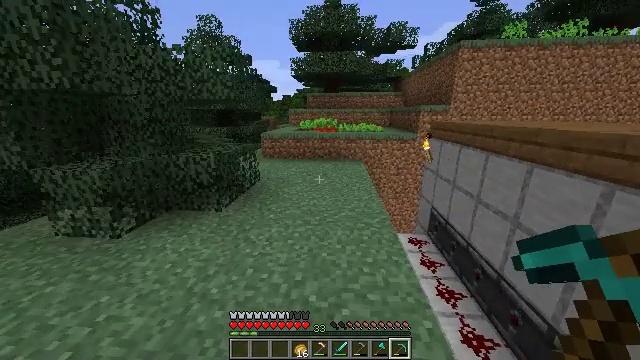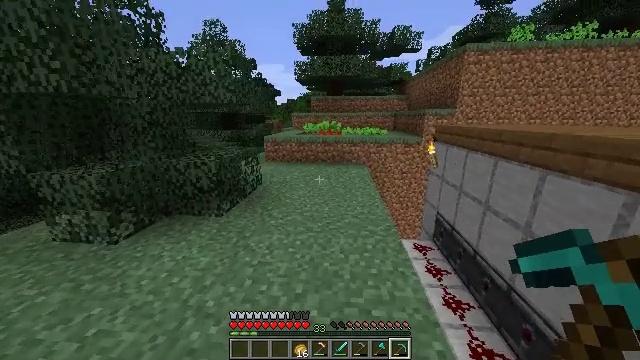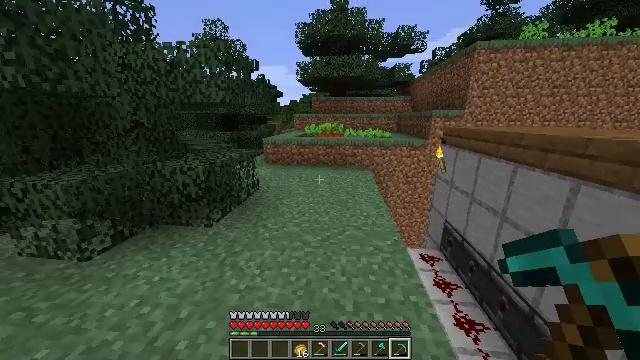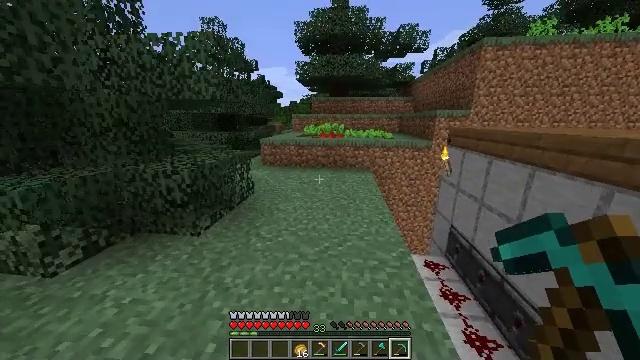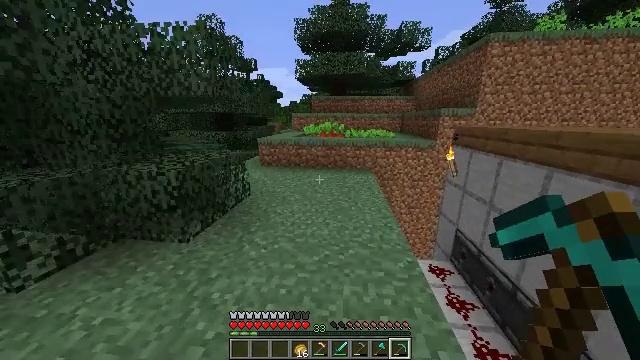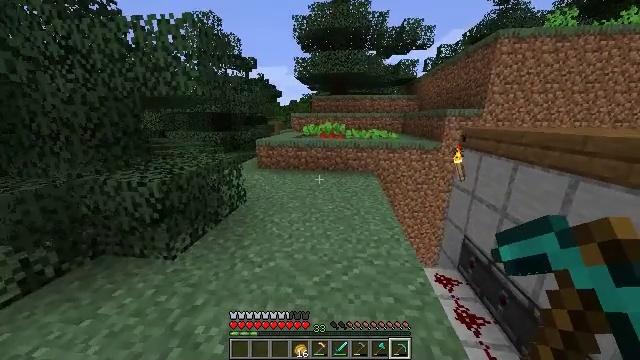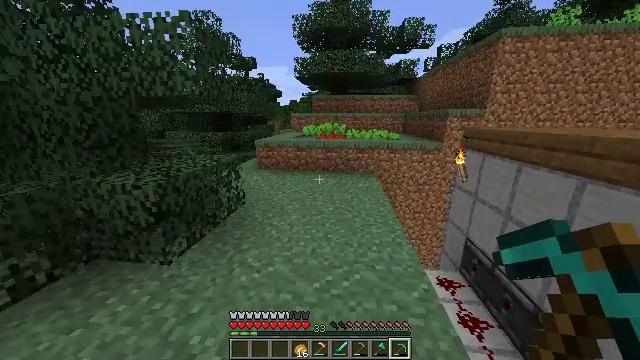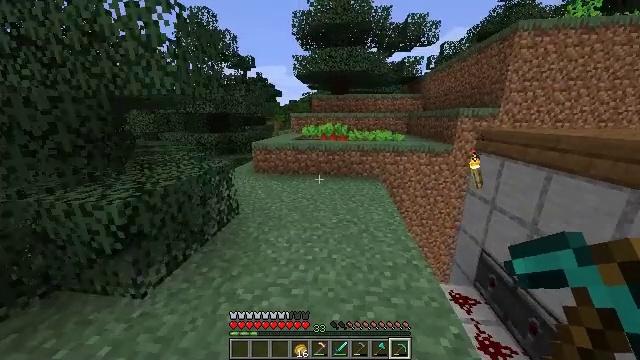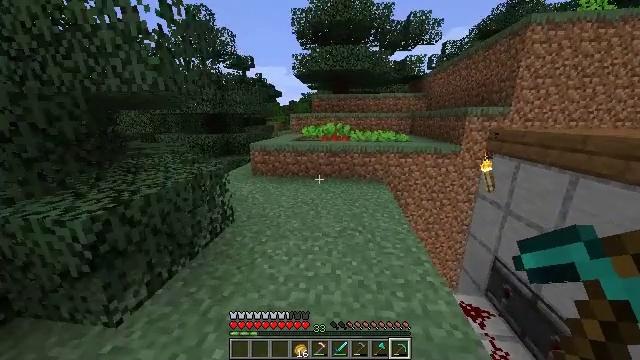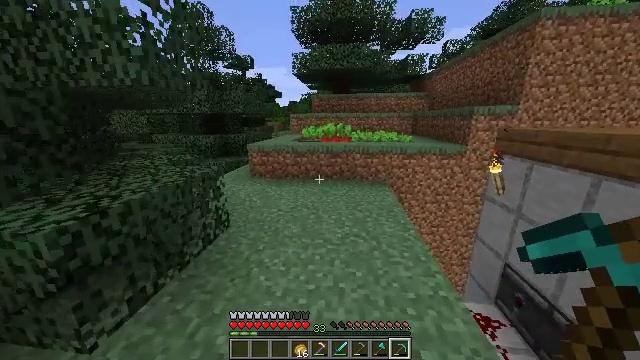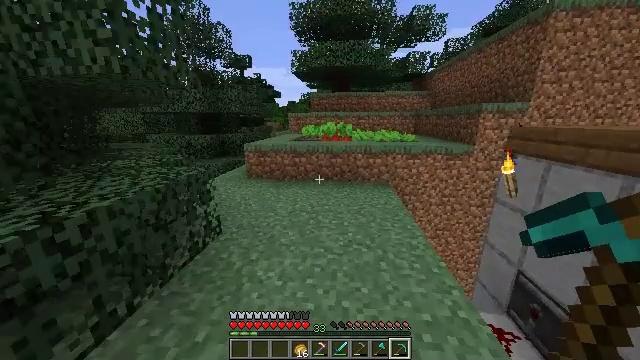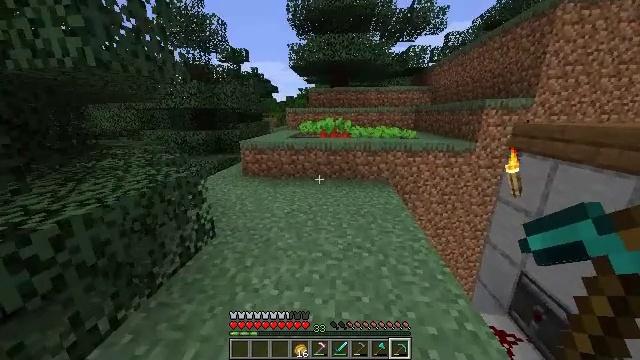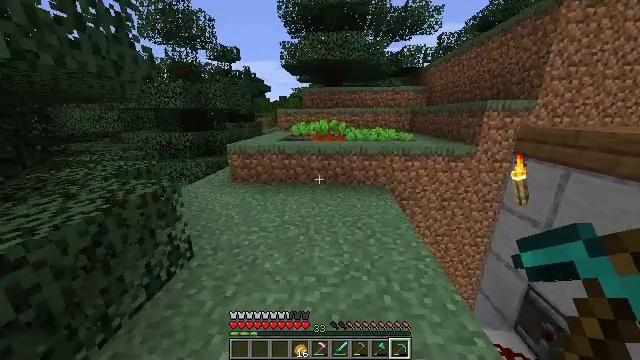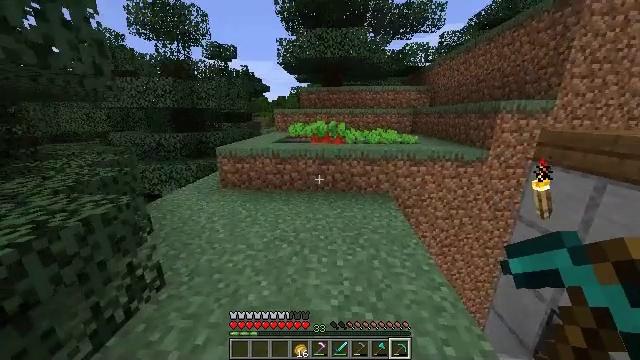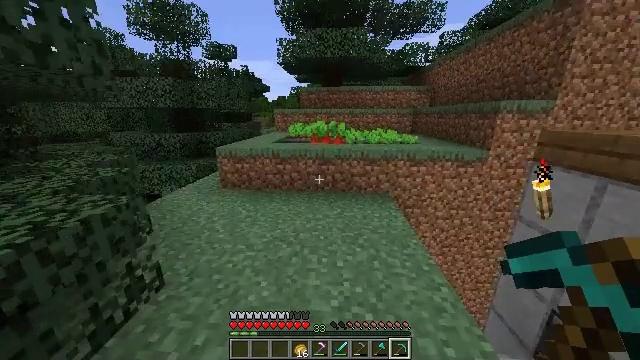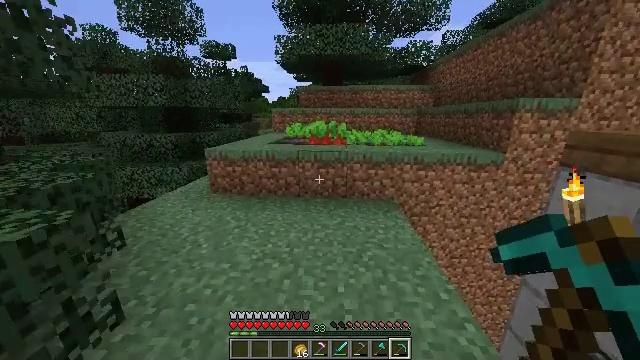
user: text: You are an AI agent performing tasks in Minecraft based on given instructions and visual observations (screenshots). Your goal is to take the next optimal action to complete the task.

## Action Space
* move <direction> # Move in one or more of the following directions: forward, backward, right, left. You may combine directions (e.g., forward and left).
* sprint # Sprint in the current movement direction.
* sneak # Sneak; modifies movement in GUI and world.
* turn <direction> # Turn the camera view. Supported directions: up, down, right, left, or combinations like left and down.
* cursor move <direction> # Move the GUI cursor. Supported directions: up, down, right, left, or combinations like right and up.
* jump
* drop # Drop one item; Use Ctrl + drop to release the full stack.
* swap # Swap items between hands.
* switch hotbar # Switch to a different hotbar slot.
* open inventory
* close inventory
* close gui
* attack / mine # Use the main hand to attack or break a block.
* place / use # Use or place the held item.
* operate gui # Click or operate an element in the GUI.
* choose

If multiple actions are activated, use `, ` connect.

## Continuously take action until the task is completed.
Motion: motion action
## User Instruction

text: Retrieve carrots by attacking the plant.
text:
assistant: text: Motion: move forward
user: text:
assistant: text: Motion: move forward
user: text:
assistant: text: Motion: move forward
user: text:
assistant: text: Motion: move forward
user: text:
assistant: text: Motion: move forward
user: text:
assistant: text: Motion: move forward
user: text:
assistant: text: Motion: move forward
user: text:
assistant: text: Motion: move forward
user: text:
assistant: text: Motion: move forward, sprint
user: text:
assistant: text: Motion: move forward, sprint
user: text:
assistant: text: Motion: move forward, sprint, turn down
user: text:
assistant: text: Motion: move forward, sprint, turn right
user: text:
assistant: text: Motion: move forward, sprint
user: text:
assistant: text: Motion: move forward
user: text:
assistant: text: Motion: move forward
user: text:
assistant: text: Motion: move forward, turn right
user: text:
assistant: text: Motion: move forward, turn right
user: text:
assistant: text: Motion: move forward, turn right
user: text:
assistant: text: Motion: move forward, turn right
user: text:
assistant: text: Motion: move forward, turn right
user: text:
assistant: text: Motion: move forward, turn right
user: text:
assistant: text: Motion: move forward
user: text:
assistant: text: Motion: move forward
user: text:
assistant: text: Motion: move forward, turn right, jump
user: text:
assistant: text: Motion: move forward, turn right, jump
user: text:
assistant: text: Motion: move forward, turn right, jump
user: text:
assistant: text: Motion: move forward, turn right, jump
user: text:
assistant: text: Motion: move forward, jump
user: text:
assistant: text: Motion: move forward, jump
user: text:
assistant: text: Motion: move forward, jump